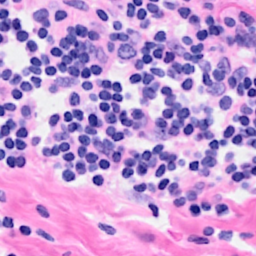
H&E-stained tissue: Breast